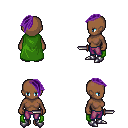
a pixel art fantasy rpg character, female body template, human, dark skin, green cape, magenta pants, purple long mohawk hairstyle, metal boots, dagger, four views (front, back, left, right), 2x2 character sprite sheet, small pixel art, hard edges, no anti-aliasing